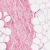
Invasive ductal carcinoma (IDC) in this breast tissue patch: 0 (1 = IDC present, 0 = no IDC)